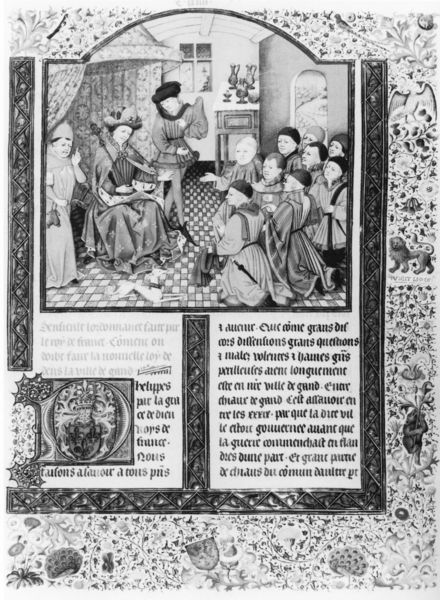
Titel: Privilegien und Statuten von Ghent und Flandern
Künstler: Meister der Genter Privilegien
Institution: Wien, Österreichische Nationalbibliothek
Schlagwörter: menschen, grau, zeichnung, zimmer, leute, ornament, rahmen, bild, schrift, hof, kaiser, könig, ornamente, buch, fliesen, text, knien, volk, herrscher, wappen, mittelalter, priester, audienz, höfisch, königin, zeilen, anbeten, verzierungen, altdeutsch, abbildung, zepter, kapitel, kalligraphie, initial, buchillustration, buchmalerei, miniaturmalerei, verzieren, baldachim, bildfeld, untergebene, swarzweiß, d, zepterr, vok, avok